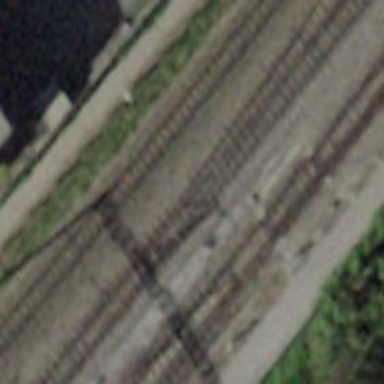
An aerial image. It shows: Narrow-gauge railway with 1 track. The tracks are electrified with contact line.